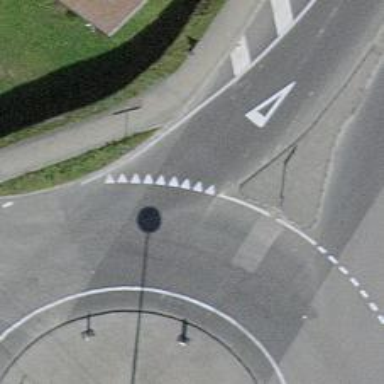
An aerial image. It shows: Roundabout on primary highway.